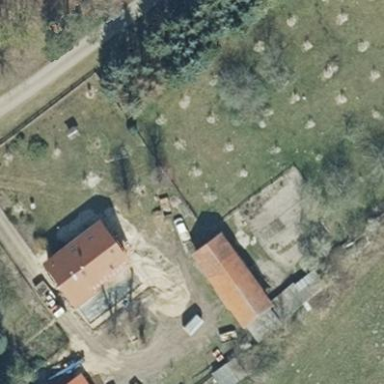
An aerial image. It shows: Forester's house in residential area. It is located in small hamlet.